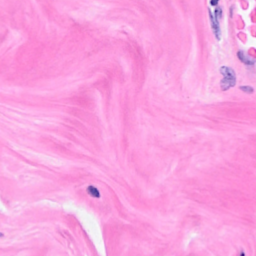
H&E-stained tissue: Breast